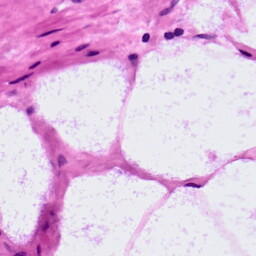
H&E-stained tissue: LymphNode